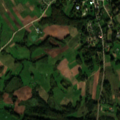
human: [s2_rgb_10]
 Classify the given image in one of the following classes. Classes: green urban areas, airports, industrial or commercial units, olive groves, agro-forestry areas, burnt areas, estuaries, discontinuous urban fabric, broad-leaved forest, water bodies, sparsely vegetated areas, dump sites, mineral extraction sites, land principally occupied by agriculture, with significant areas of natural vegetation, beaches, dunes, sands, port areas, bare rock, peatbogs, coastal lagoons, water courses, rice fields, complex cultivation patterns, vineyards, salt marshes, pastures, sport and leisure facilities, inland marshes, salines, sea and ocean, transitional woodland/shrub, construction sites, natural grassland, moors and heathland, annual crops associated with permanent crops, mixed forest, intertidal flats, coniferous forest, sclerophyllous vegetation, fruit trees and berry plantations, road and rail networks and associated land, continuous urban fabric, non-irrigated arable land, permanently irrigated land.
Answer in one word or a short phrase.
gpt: discontinuous urban fabric, complex cultivation patterns, land principally occupied by agriculture, with significant areas of natural vegetation, coniferous forest, mixed forest